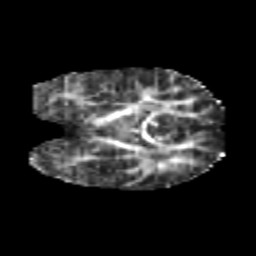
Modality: FA
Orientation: coronal
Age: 6
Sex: female
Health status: healthy